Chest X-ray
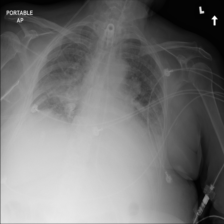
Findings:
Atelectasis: positive
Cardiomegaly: negative
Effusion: positive
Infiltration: negative
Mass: positive
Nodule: negative
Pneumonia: negative
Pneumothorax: negative
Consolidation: positive
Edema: negative
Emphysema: negative
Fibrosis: negative
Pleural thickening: negative
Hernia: negative